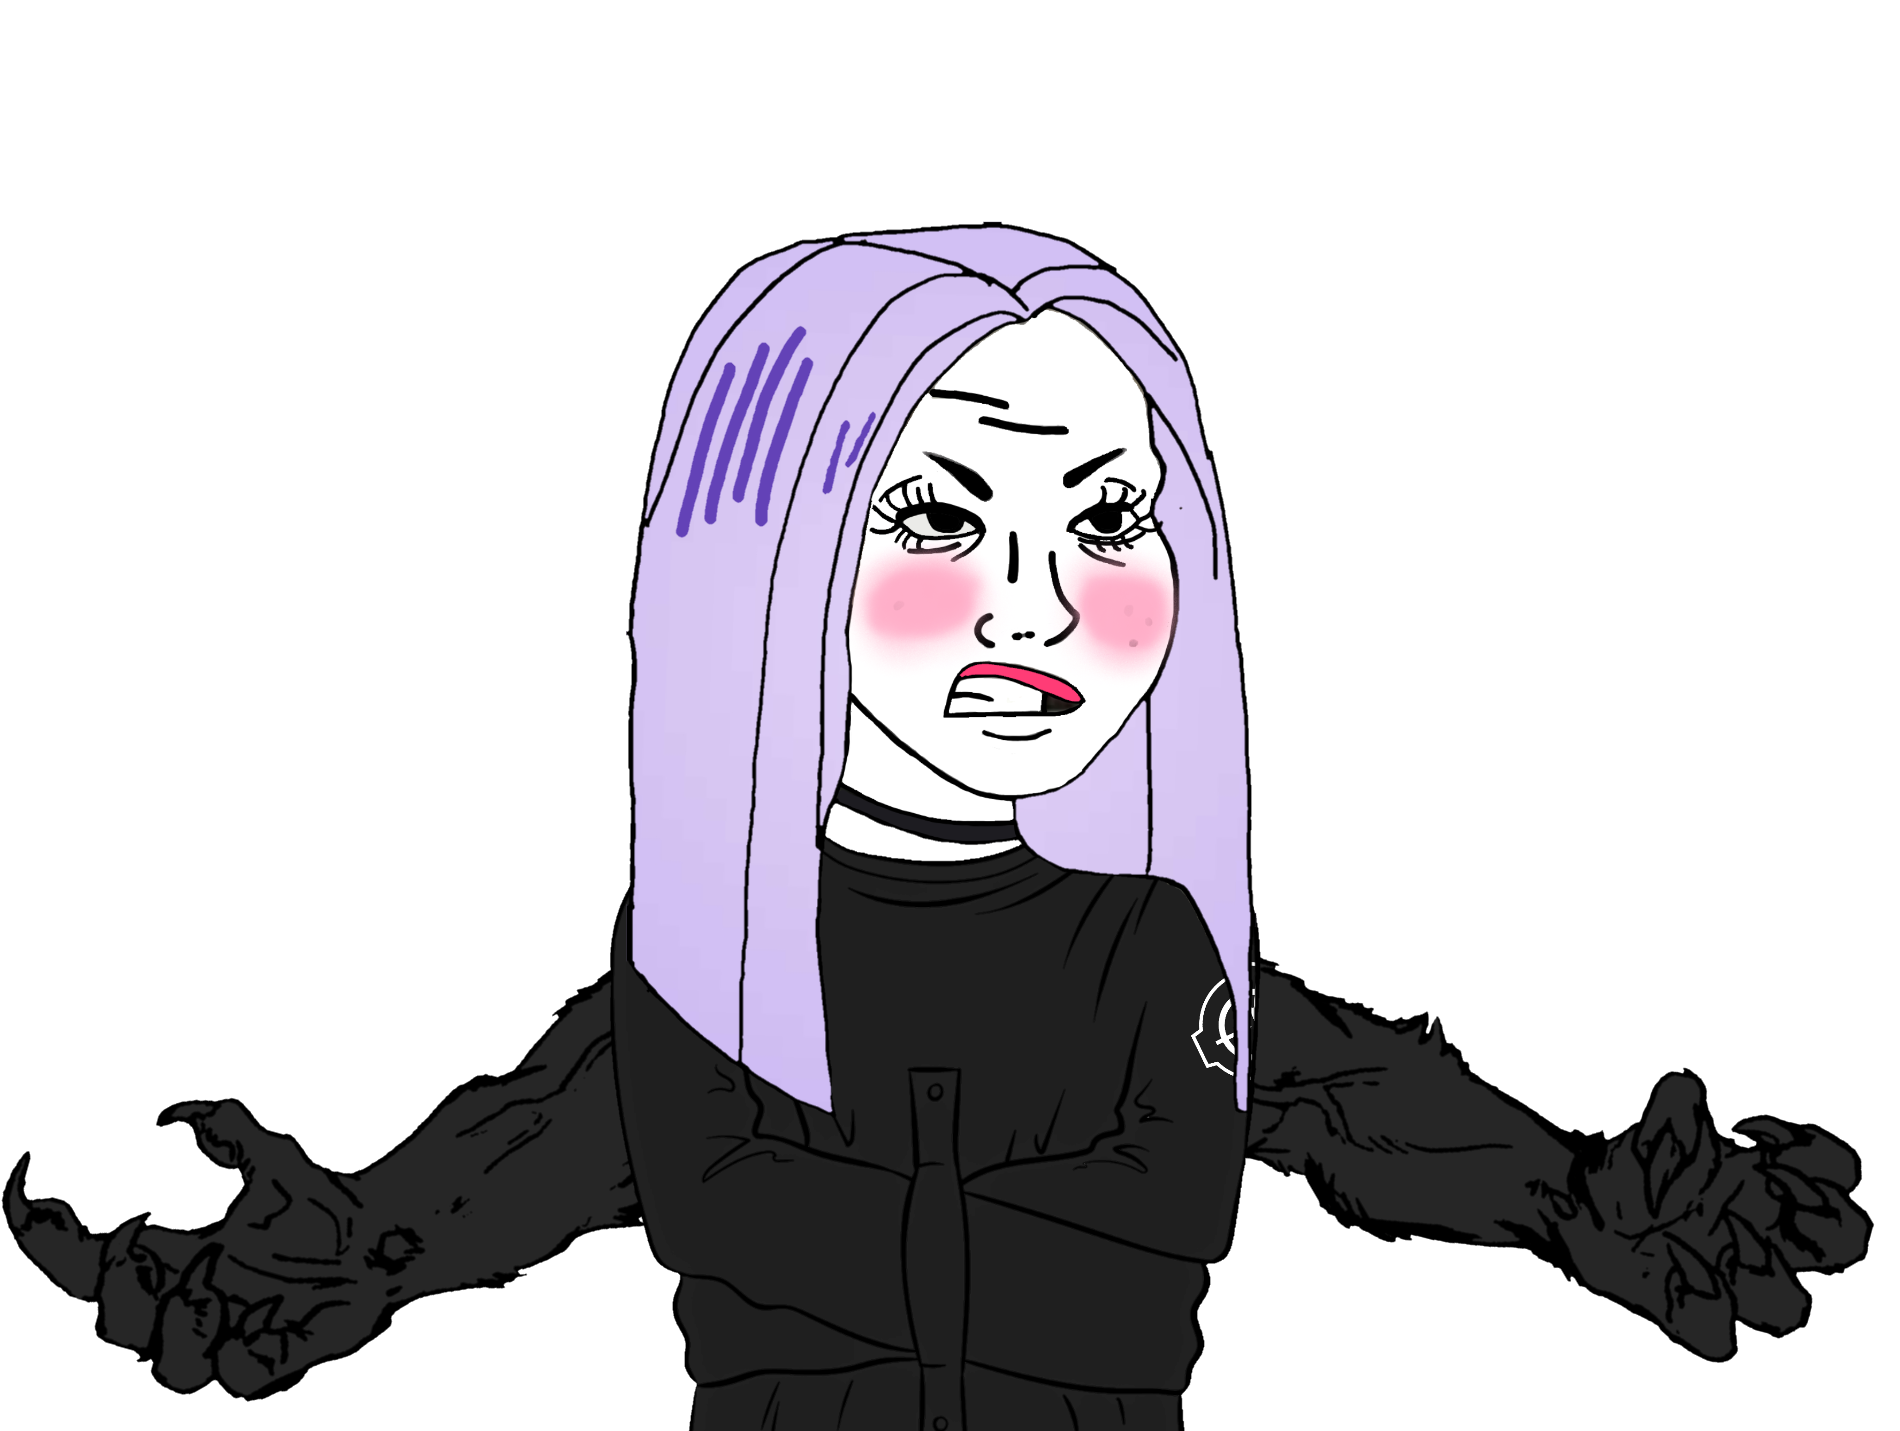
Label: 5_E-Thot